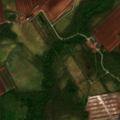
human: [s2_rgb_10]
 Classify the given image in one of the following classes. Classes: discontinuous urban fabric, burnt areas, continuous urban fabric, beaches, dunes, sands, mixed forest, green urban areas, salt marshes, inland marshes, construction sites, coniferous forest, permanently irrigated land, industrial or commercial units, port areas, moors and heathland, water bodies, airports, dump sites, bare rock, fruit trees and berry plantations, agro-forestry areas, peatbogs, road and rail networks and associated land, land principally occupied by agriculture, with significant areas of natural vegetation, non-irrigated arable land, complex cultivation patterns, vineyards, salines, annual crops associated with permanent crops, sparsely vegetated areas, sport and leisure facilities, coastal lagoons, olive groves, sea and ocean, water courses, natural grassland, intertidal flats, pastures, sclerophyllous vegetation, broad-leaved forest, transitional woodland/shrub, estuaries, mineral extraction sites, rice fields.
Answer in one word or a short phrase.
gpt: coniferous forest, transitional woodland/shrub, peatbogs